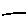
Label: line